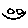
Label: smiley face